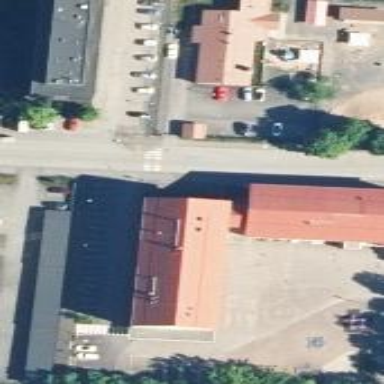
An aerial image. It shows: School building.